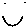
Label: smiley face